Here is a 2-D grayscale rendering of raw bearing vibration samples (signal-to-image). Determine the bearing's health state. Answer with exactly one of: normal, inner_race, outer_race, ball.
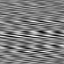
Answer: outer_race